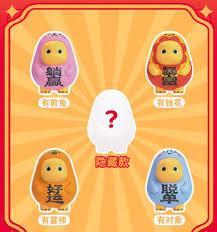
Label: nailong